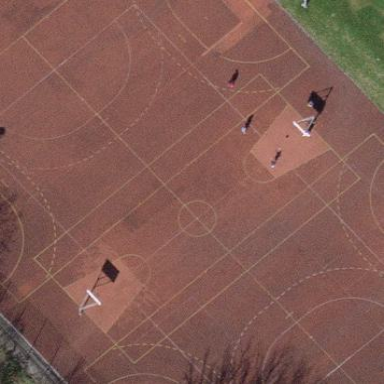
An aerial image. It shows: Basketball court located in leisure land pitch.